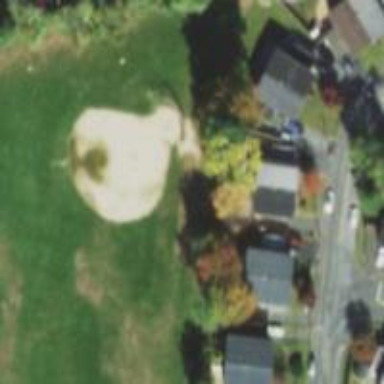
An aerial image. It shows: Baseball pitch for leisure land.